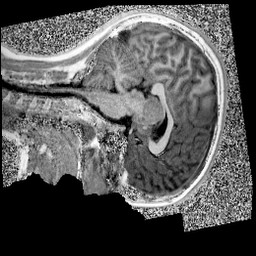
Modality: UNIT1
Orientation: sagittal
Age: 10
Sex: female
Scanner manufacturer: siemens
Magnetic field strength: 3 T
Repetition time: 4 s
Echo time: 0.00299 s